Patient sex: F
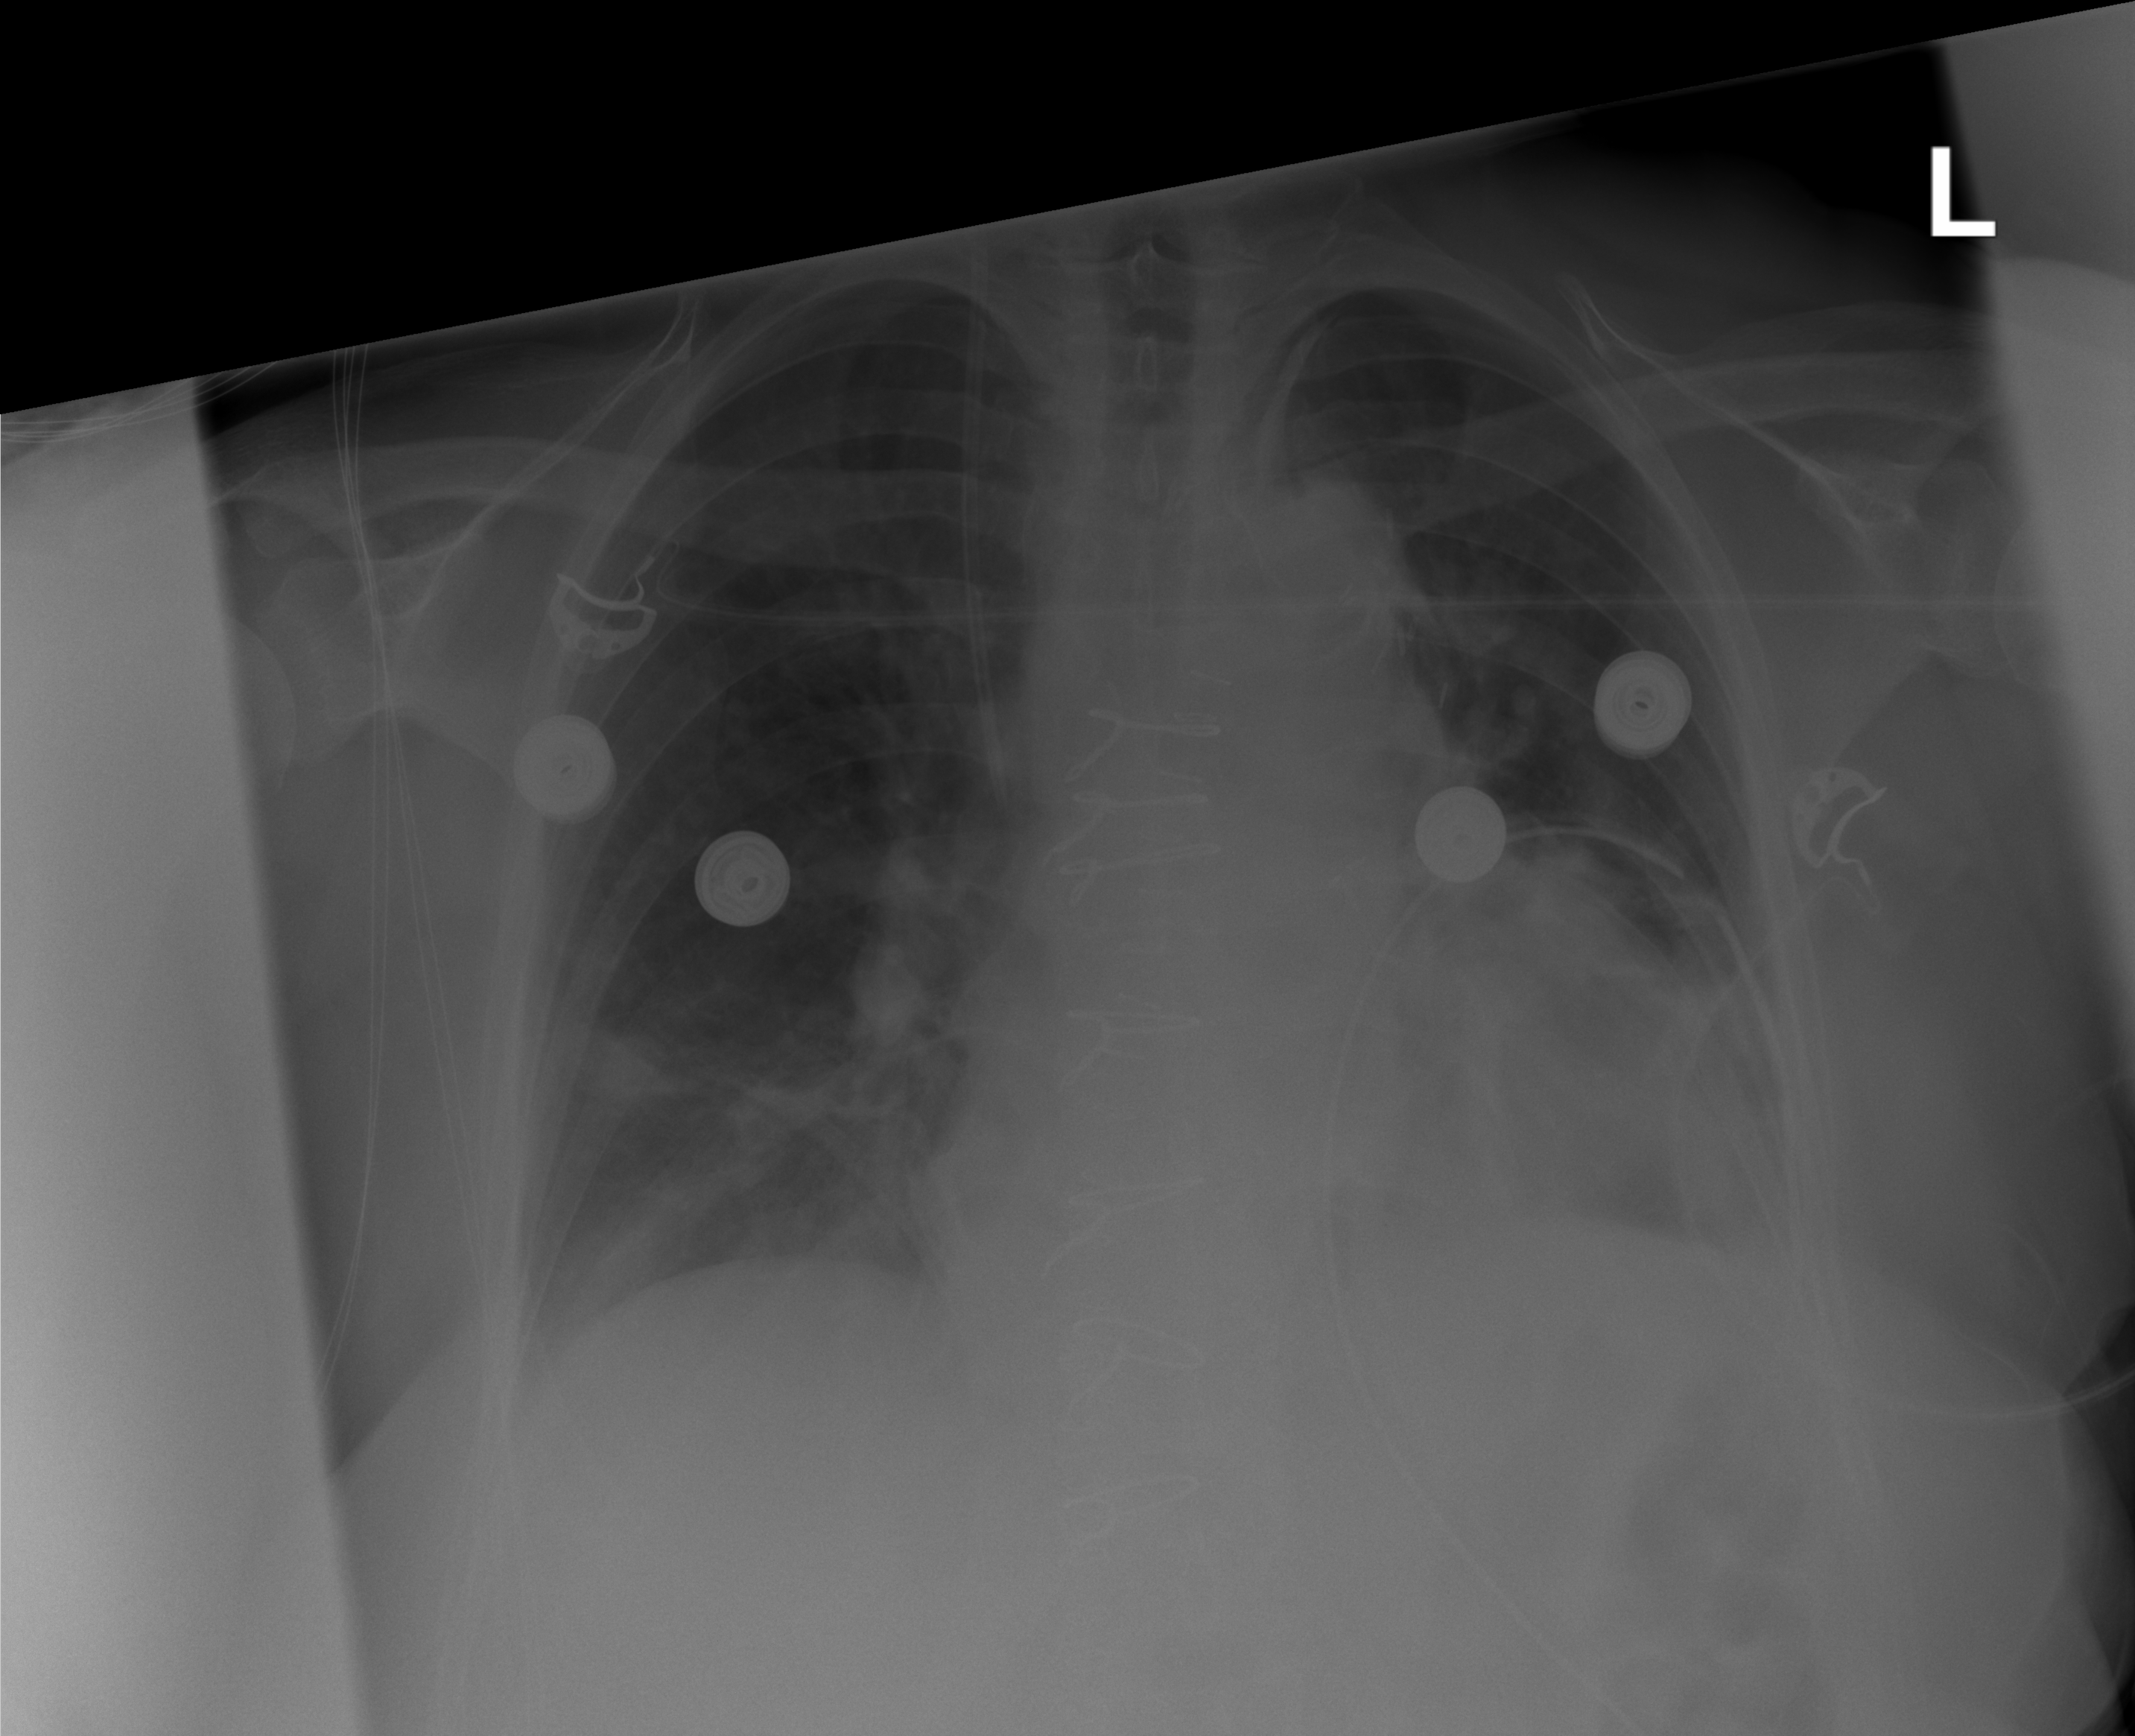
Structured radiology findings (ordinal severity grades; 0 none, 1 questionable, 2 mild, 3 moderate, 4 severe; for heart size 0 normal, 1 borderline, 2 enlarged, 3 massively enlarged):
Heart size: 2
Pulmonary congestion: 0
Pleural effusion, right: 1
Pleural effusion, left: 2
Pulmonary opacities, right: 0
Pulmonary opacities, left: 0
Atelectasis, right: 2
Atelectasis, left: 3